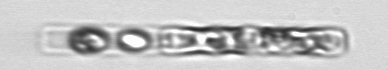
Label: Guinardia_delicatula_TAG_internal_parasite